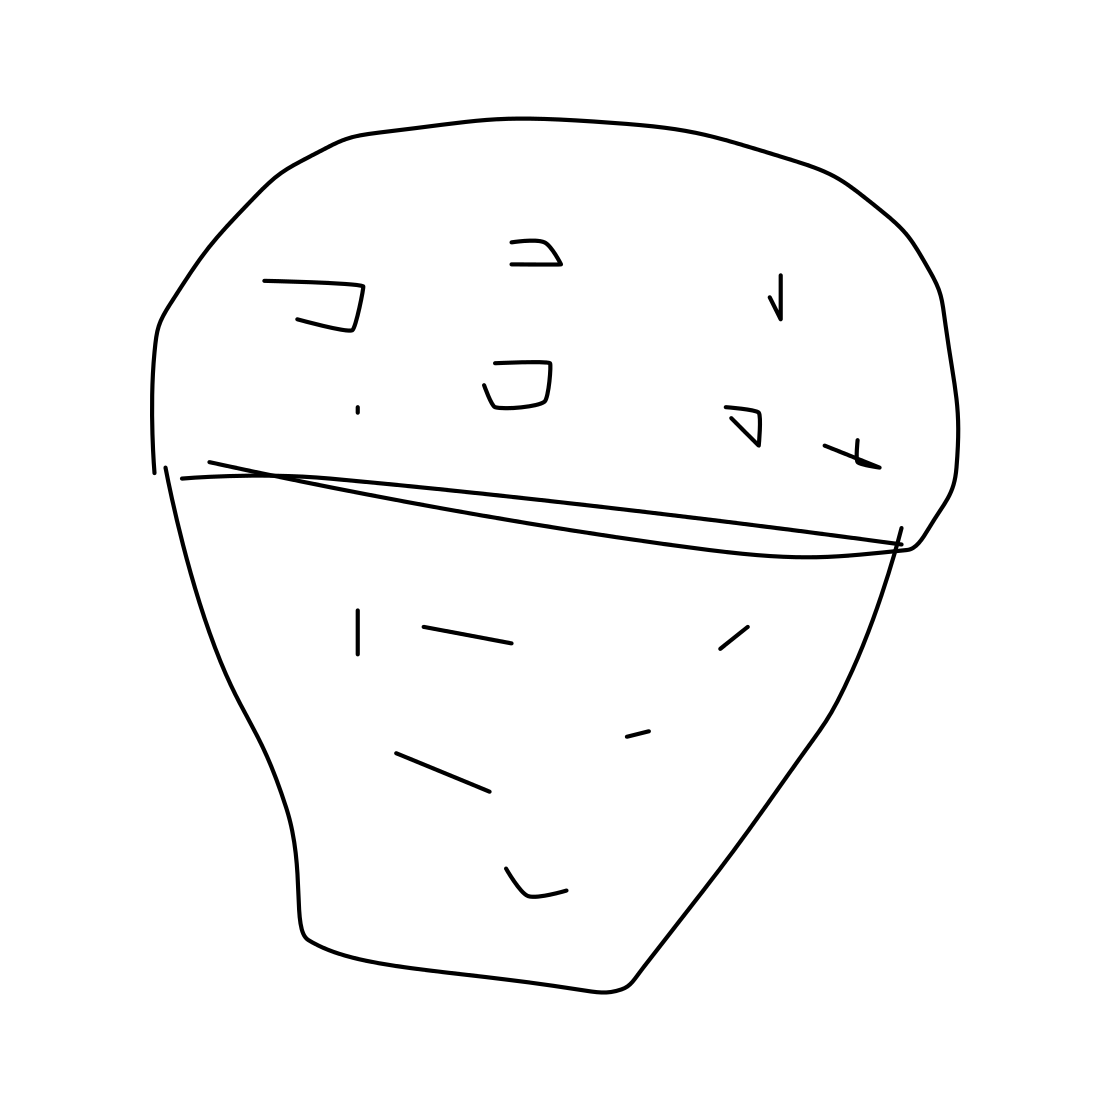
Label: cake